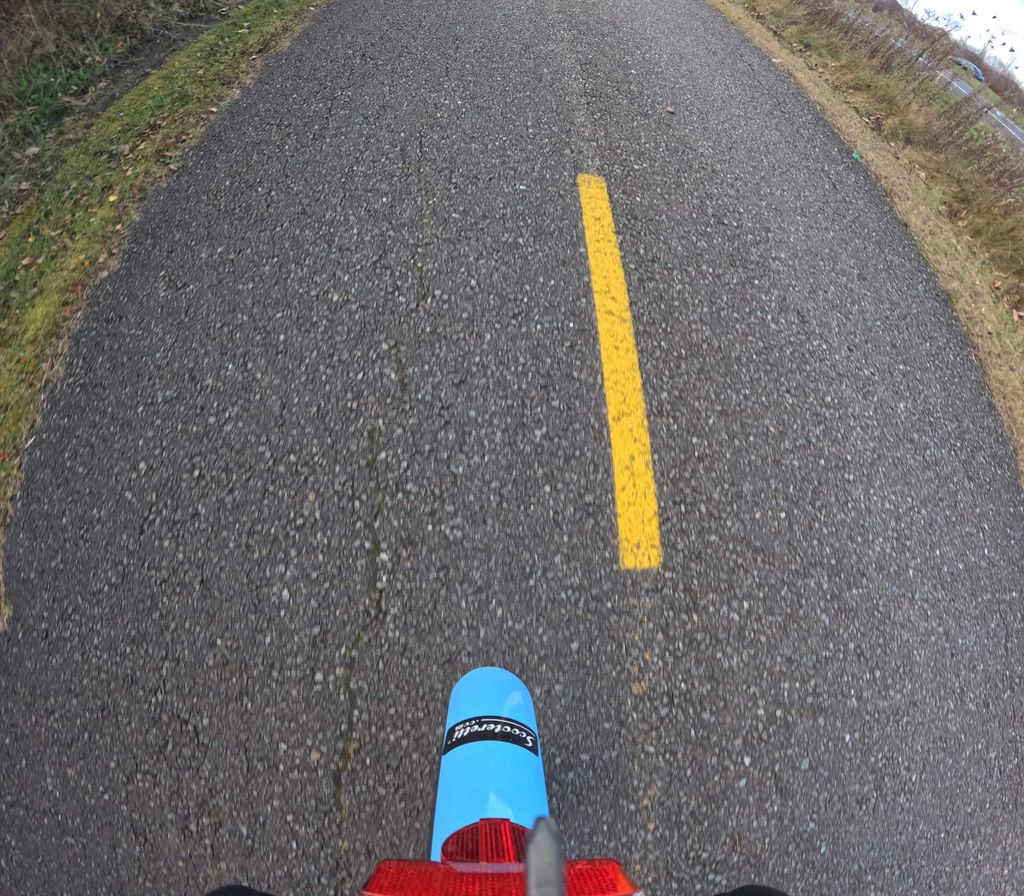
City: ottawa-gatineau